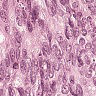
Metastatic tissue present: yes